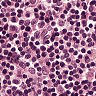
Metastatic tissue present: no